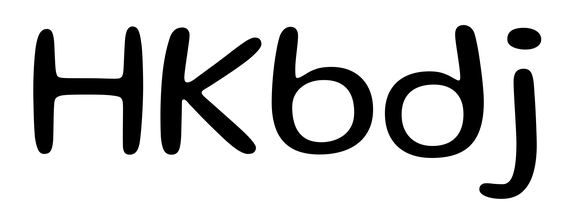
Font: Gluten_Light